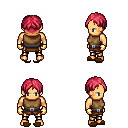
a pixel art fantasy rpg character, male body template, human, tanned skin, leather chest armor, gold greaves, ruby red parted hairstyle, gold gloves, brown slippers, four views (front, back, left, right), 2x2 character sprite sheet, small pixel art, hard edges, no anti-aliasing